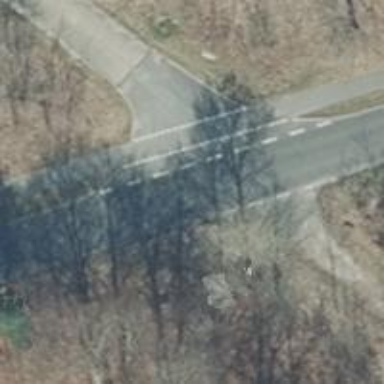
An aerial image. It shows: Asphalt cycleway.